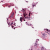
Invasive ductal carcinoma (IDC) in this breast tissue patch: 1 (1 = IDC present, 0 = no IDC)